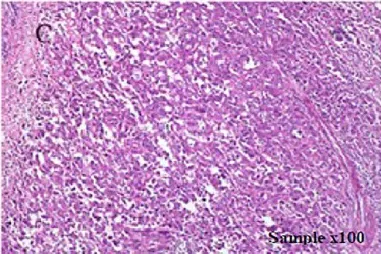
Immunohistochemical staining for detecting PD-L1 expression. PD-L1 is positively expressed in patient's surgical specimens (tumor proportion score, TPS=30%; combined positive score, CPS=35; PD-L1 expression was determined using Tumor Proportion Score (TPS), the proportion of viable tumor cells showing partial or complete membrane PD-L1 staining at any intensity. PD-L1 expression was also defined using Combined Positive Score (CPS) by dividing the number of PD-L1-stained cells with the total number of viable tumor cells and multiplying by 100). Staining is performed using a Dako 22C3 assay kit following the manufacturer's instructions. H&E sample under x100 magnification.
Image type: pathology (h&e)